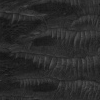
Atmospheric dust classification: not_dusty